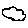
Label: cloud